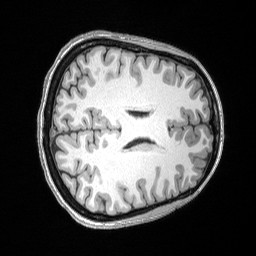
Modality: T1w
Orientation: axial
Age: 29
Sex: female
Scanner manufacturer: siemens
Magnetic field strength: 3 T
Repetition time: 2.53 s
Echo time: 0.00164 s